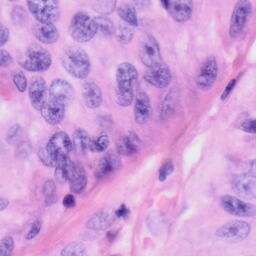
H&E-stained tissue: Skin